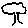
Label: tree